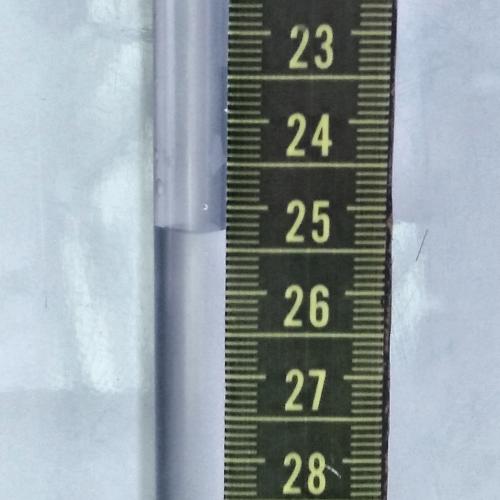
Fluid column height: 25.3 cm